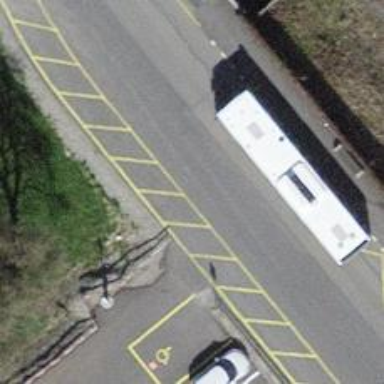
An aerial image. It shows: Bus stop with designated public transport stop position.